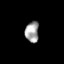
Tissue: lung
Cell type: T cells
Senescence score: 0.1625
Nuclear area (px): 280
Mean DAPI intensity: 159.514